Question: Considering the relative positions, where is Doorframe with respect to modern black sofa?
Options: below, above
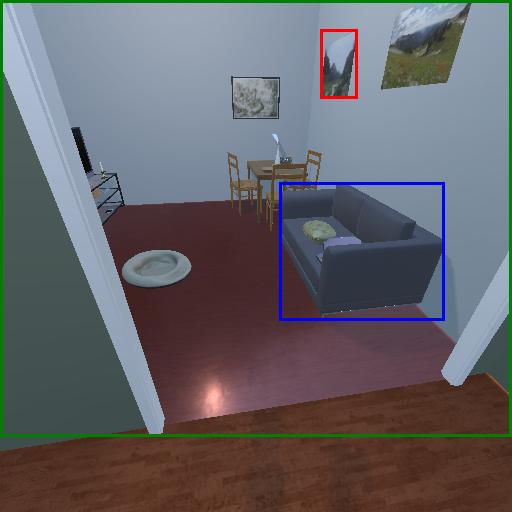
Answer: below